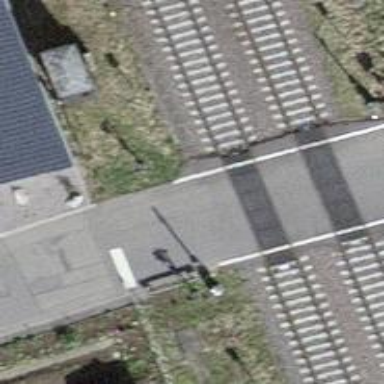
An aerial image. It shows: Railway level crossing.